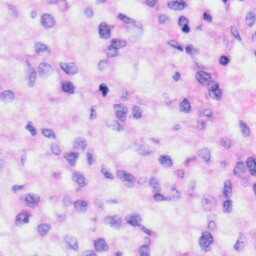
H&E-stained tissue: Liver